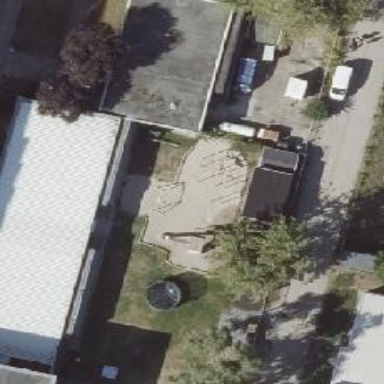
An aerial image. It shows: Playground featuring climbing frame.